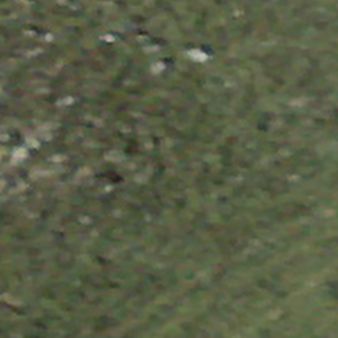
Label: other